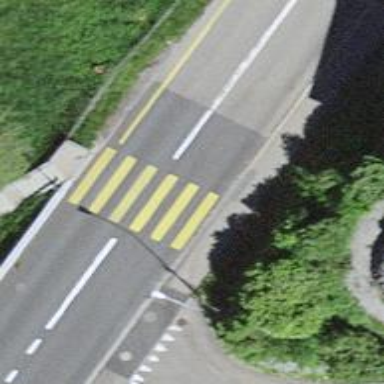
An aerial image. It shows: Marked asphalt footway with zebra crossing.